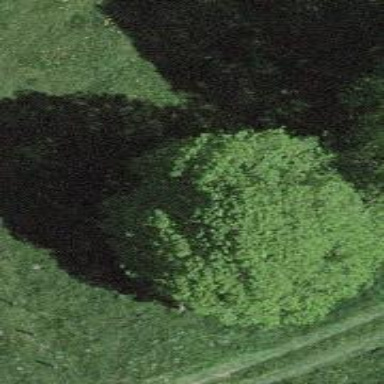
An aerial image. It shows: Single tag "natural: tree."